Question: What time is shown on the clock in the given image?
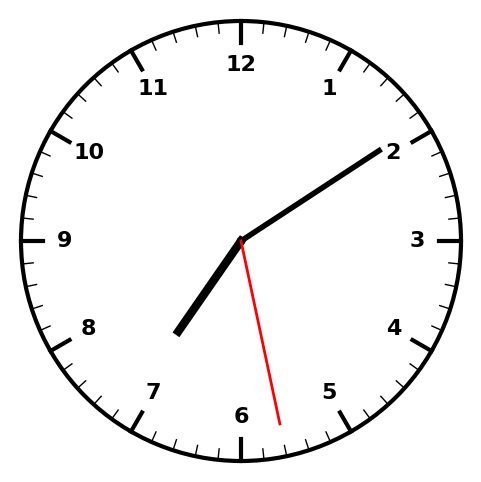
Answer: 07:09:28